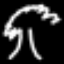
Label: palm tree